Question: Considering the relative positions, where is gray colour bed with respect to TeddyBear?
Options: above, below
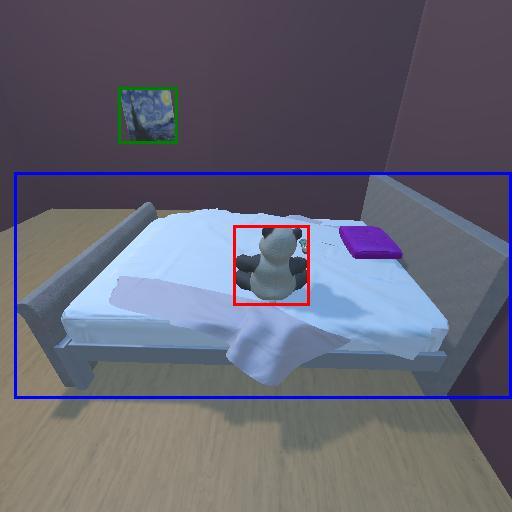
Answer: above